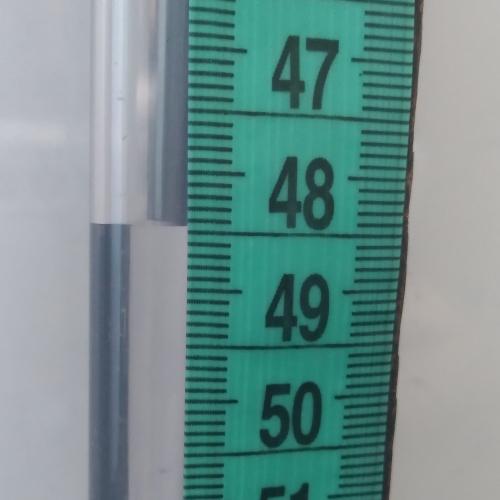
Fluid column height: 48.5 cm